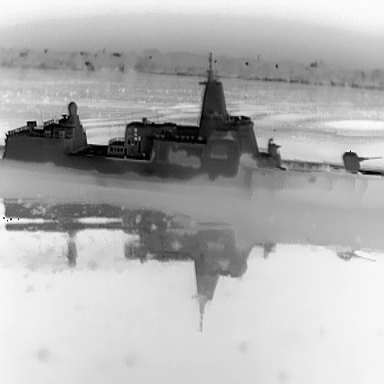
There is a warship in the infrared image.